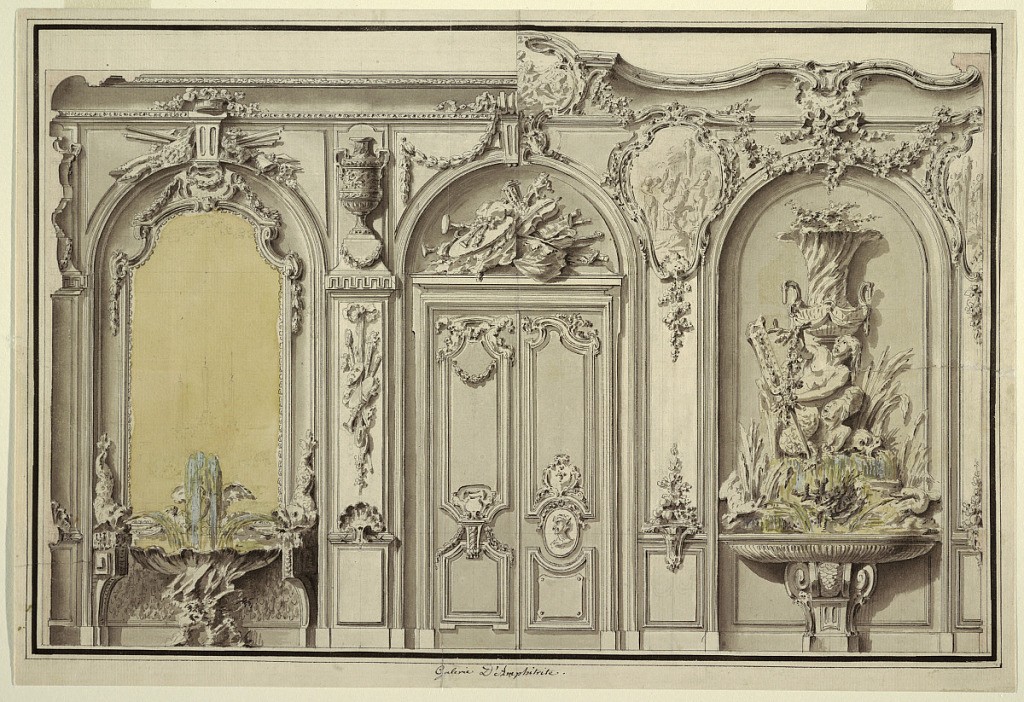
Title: Project for the entrance wall of a salon with alternative suggestions
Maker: Jean-Charles Delafosse, French, 1734 – 1789
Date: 1760–70
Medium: Pen and ink, brush and rose and brown washes, graphite on white paper
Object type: Drawing
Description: The left and right halves suggest different details. Three shallow niches. In the center is the folding door with a musical trophy as overdoor. At left: A fountain at the foot of a looking glass. At right: a fountain with two mermen and a flower vase. Boardering strip and line.